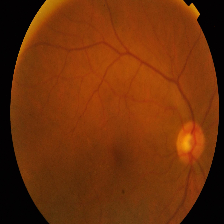
Diabetic retinopathy grade: Proliferative DR